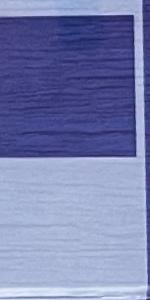
Label: Empty